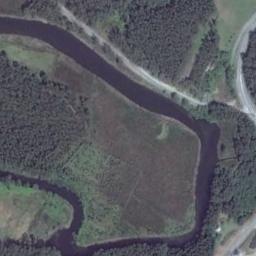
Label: river